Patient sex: F
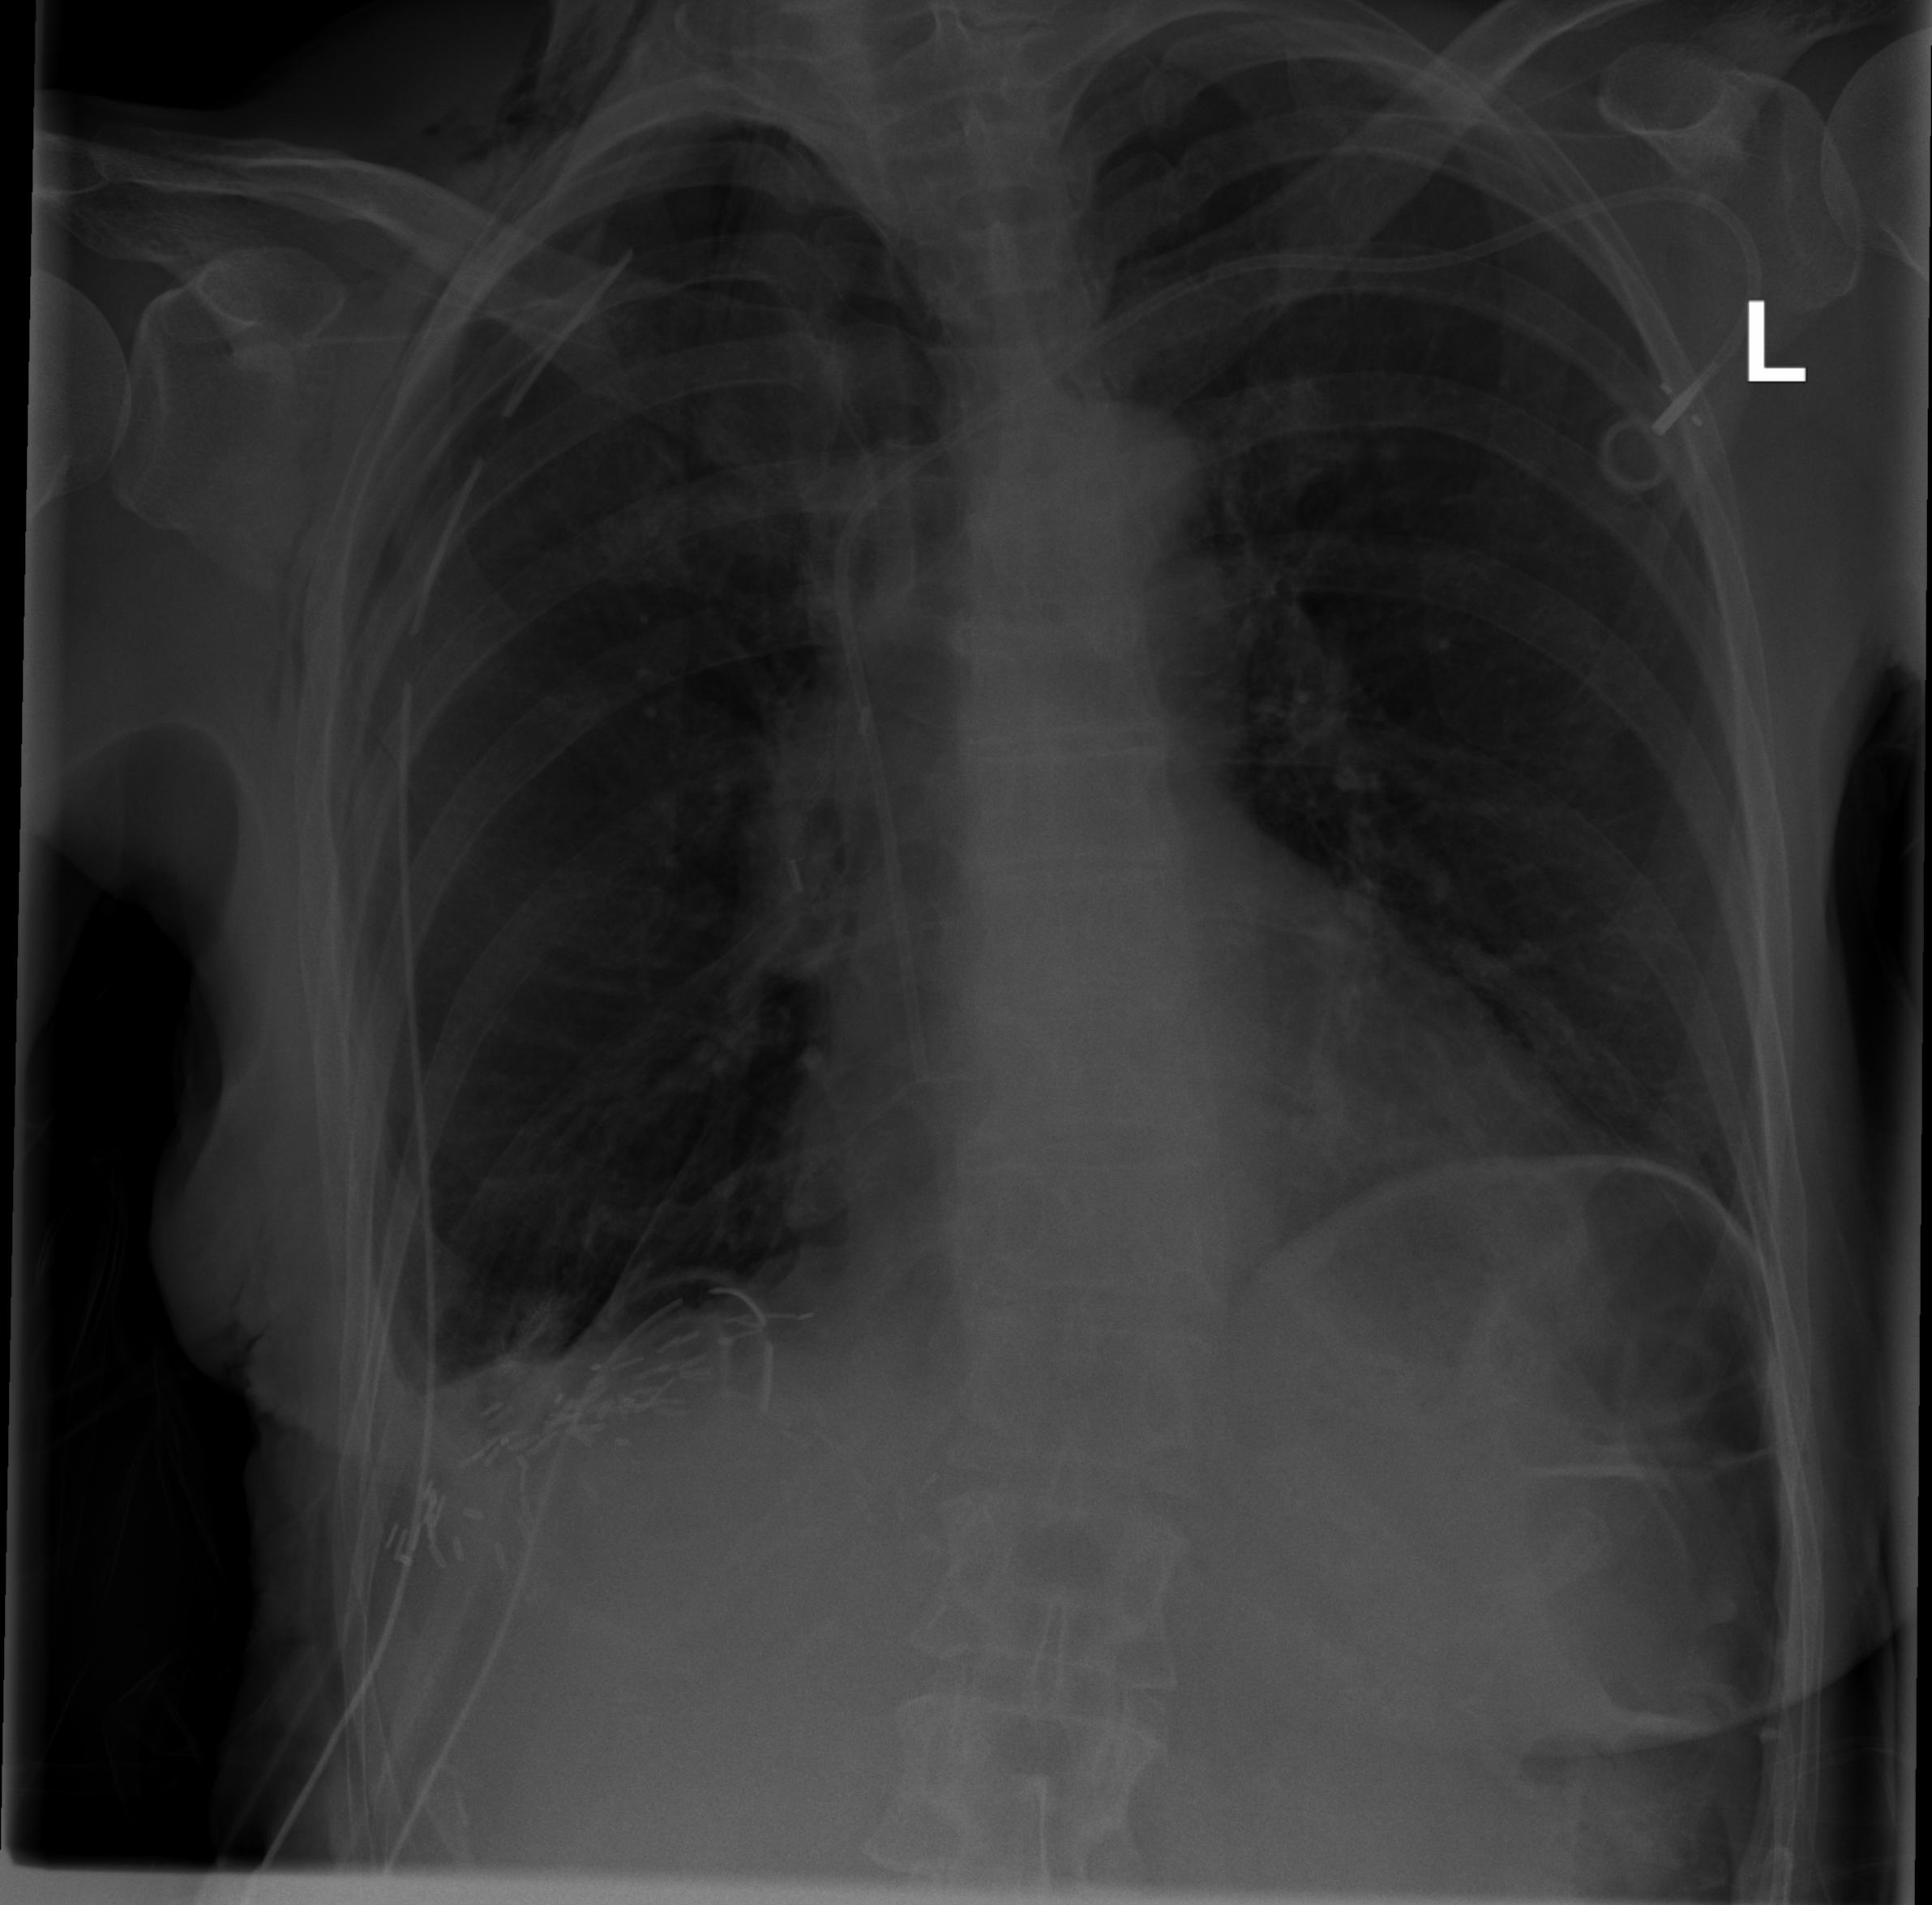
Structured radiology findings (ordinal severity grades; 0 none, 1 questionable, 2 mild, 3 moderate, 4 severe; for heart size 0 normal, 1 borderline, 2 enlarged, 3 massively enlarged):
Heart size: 1
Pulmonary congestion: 0
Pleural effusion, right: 2
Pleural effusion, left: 0
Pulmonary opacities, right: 0
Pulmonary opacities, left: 0
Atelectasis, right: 2
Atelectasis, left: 0